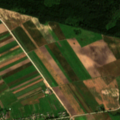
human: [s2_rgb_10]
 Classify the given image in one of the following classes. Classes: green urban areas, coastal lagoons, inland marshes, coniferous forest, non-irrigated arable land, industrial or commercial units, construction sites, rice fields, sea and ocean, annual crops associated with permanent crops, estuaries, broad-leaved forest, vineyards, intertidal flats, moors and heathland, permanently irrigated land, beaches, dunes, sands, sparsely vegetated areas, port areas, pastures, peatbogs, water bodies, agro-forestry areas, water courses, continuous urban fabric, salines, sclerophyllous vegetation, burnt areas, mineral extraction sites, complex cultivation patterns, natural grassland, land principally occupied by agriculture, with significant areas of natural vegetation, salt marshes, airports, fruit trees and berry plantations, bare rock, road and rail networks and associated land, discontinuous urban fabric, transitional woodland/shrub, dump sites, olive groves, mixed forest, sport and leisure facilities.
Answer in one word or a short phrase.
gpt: non-irrigated arable land, complex cultivation patterns, mixed forest